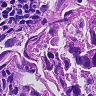
Metastatic tissue present: yes